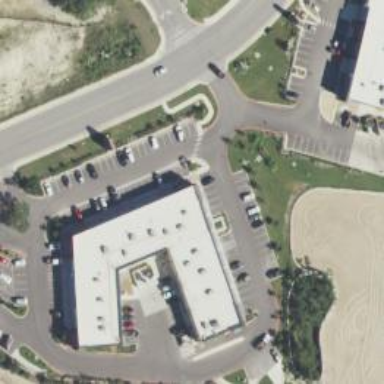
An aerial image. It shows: Veterinary facility.